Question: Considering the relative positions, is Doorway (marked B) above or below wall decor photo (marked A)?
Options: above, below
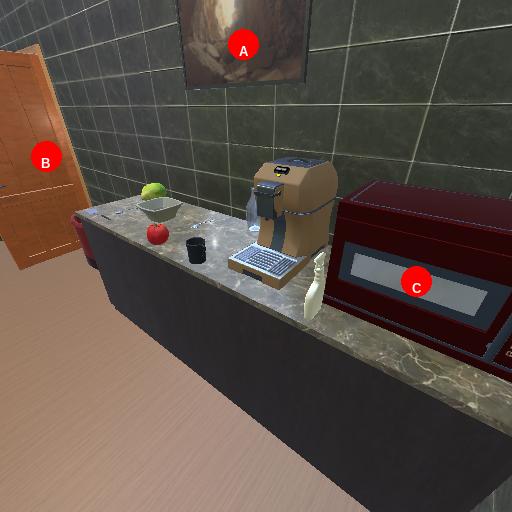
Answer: above